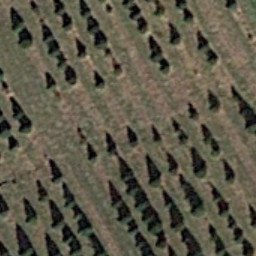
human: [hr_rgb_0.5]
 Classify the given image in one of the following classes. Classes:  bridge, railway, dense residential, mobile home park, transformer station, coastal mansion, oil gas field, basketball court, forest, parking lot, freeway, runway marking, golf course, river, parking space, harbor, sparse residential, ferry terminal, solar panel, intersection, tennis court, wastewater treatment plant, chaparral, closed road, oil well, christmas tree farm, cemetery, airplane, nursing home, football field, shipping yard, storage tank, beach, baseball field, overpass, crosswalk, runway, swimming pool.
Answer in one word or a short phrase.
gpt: christmas tree farm